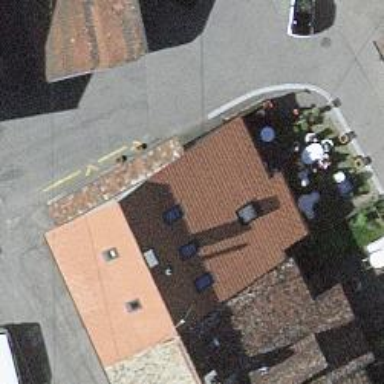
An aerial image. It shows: Restaurant.